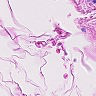
Metastatic tissue present: no